Question: I'm trying to create a custom Calendar in Java. For this I extend 'javax.swing.JComponent'.
'''
public class GMCalendar extends JComponent { ... }
'''
In my constructor I do some basic setup and load my image:
'''
calendarDay = Toolkit.getDefaultToolkit().createImage(getClass().getResource("/resources/images/calendar_day.png"));
'''
And in 'paintComponent' it should draw my calendar, but it won't draw all, which looks very weird.
'''
public void paintComponent(Graphics g) {
super.paintComponent(g);
Calendar calendar = Calendar.getInstance();
calendar.add(Calendar.MONTH, currentMonth);
int numberOfWeeks = calendar.getActualMaximum(Calendar.WEEK_OF_MONTH);
for (int i = 0; i < 7; i++) {
for (int j = 0; j < numberOfWeeks; j++) {
int x = i * (DAY_SIZE + DAY_SPACE);
int y = j * (DAY_SIZE + DAY_SPACE);
g.drawImage(calendarDay, x, y, null);
}
}
}
'''
The result is either nothing or something like this:

It seems like 'paintComponent' gets called the component has a size bigger than .
This is in my 'main()':
'''
GMContainerFrame cf = new GMContainerFrame();
cf.setMinimumSize(new Dimension(800,600));
cf.setVisible(true);
'''
This is from the constructor of 'GMContainerFrame' (which doesn't use a 'LayoutManager'!):
'''
calendarFrame = new GMMiniFrame("Kalender", new GMCalendar(), 230);
'''
'GMMiniFrame' extends 'JSplitPane'.
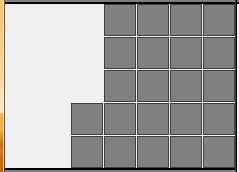
Answer: - don't to reinvent the wheel, use 'JPanels', better with 'JLabels' layed by 'GridLayout'- by using 'JLabels' ('JPanel' nesting multiple 'JComponents') there no reason for 'paintComponents' - notice 'JLabel' is transparent, non_opaque, - use 'JCalendar'/'JDatePicker' from 'SwingX', my favorite is <URL>